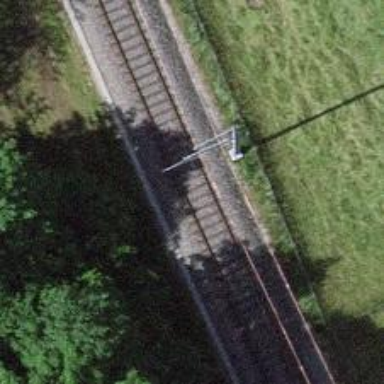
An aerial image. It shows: Single-track electrified railway with contact line.